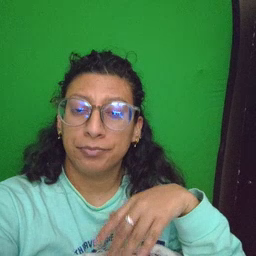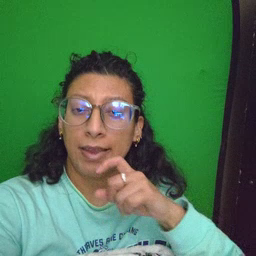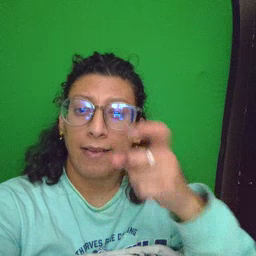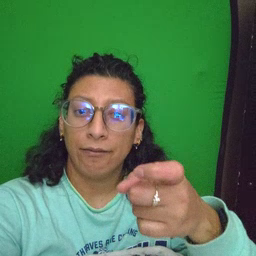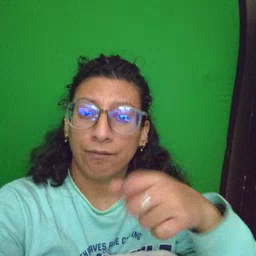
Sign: give